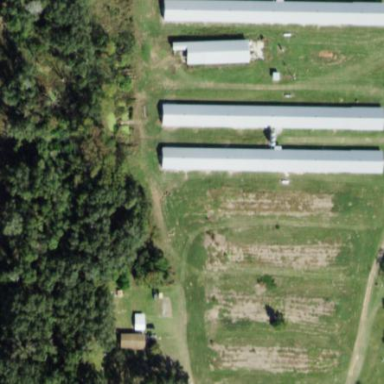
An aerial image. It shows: Poultry farmyard.